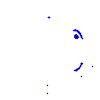
Particle: proton